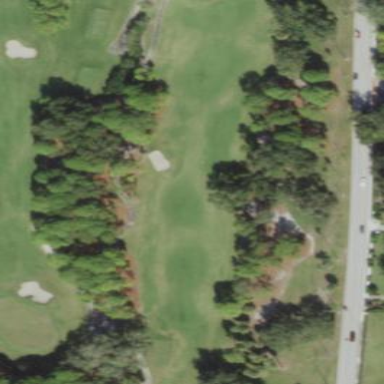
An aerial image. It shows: Grassy area designated as golf fairway.